Field crop: tomato
Growth stage: 1
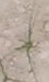
Species: cyperus